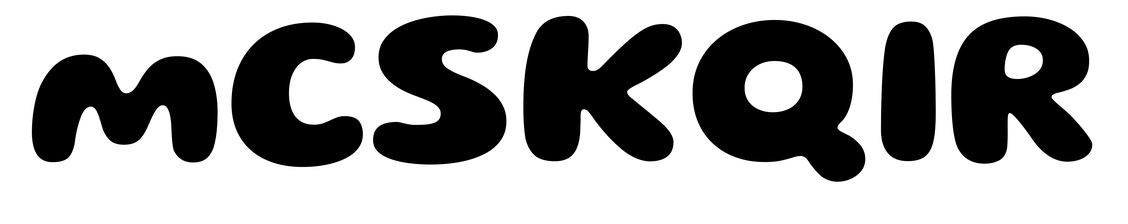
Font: Gluten_Bold